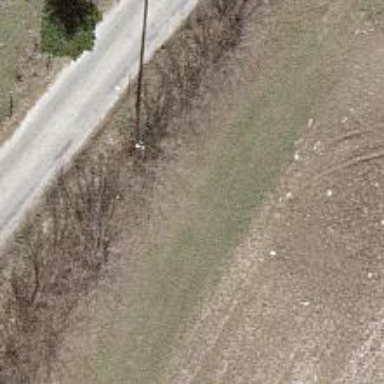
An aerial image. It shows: Power pole.